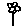
Label: flower